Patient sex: M
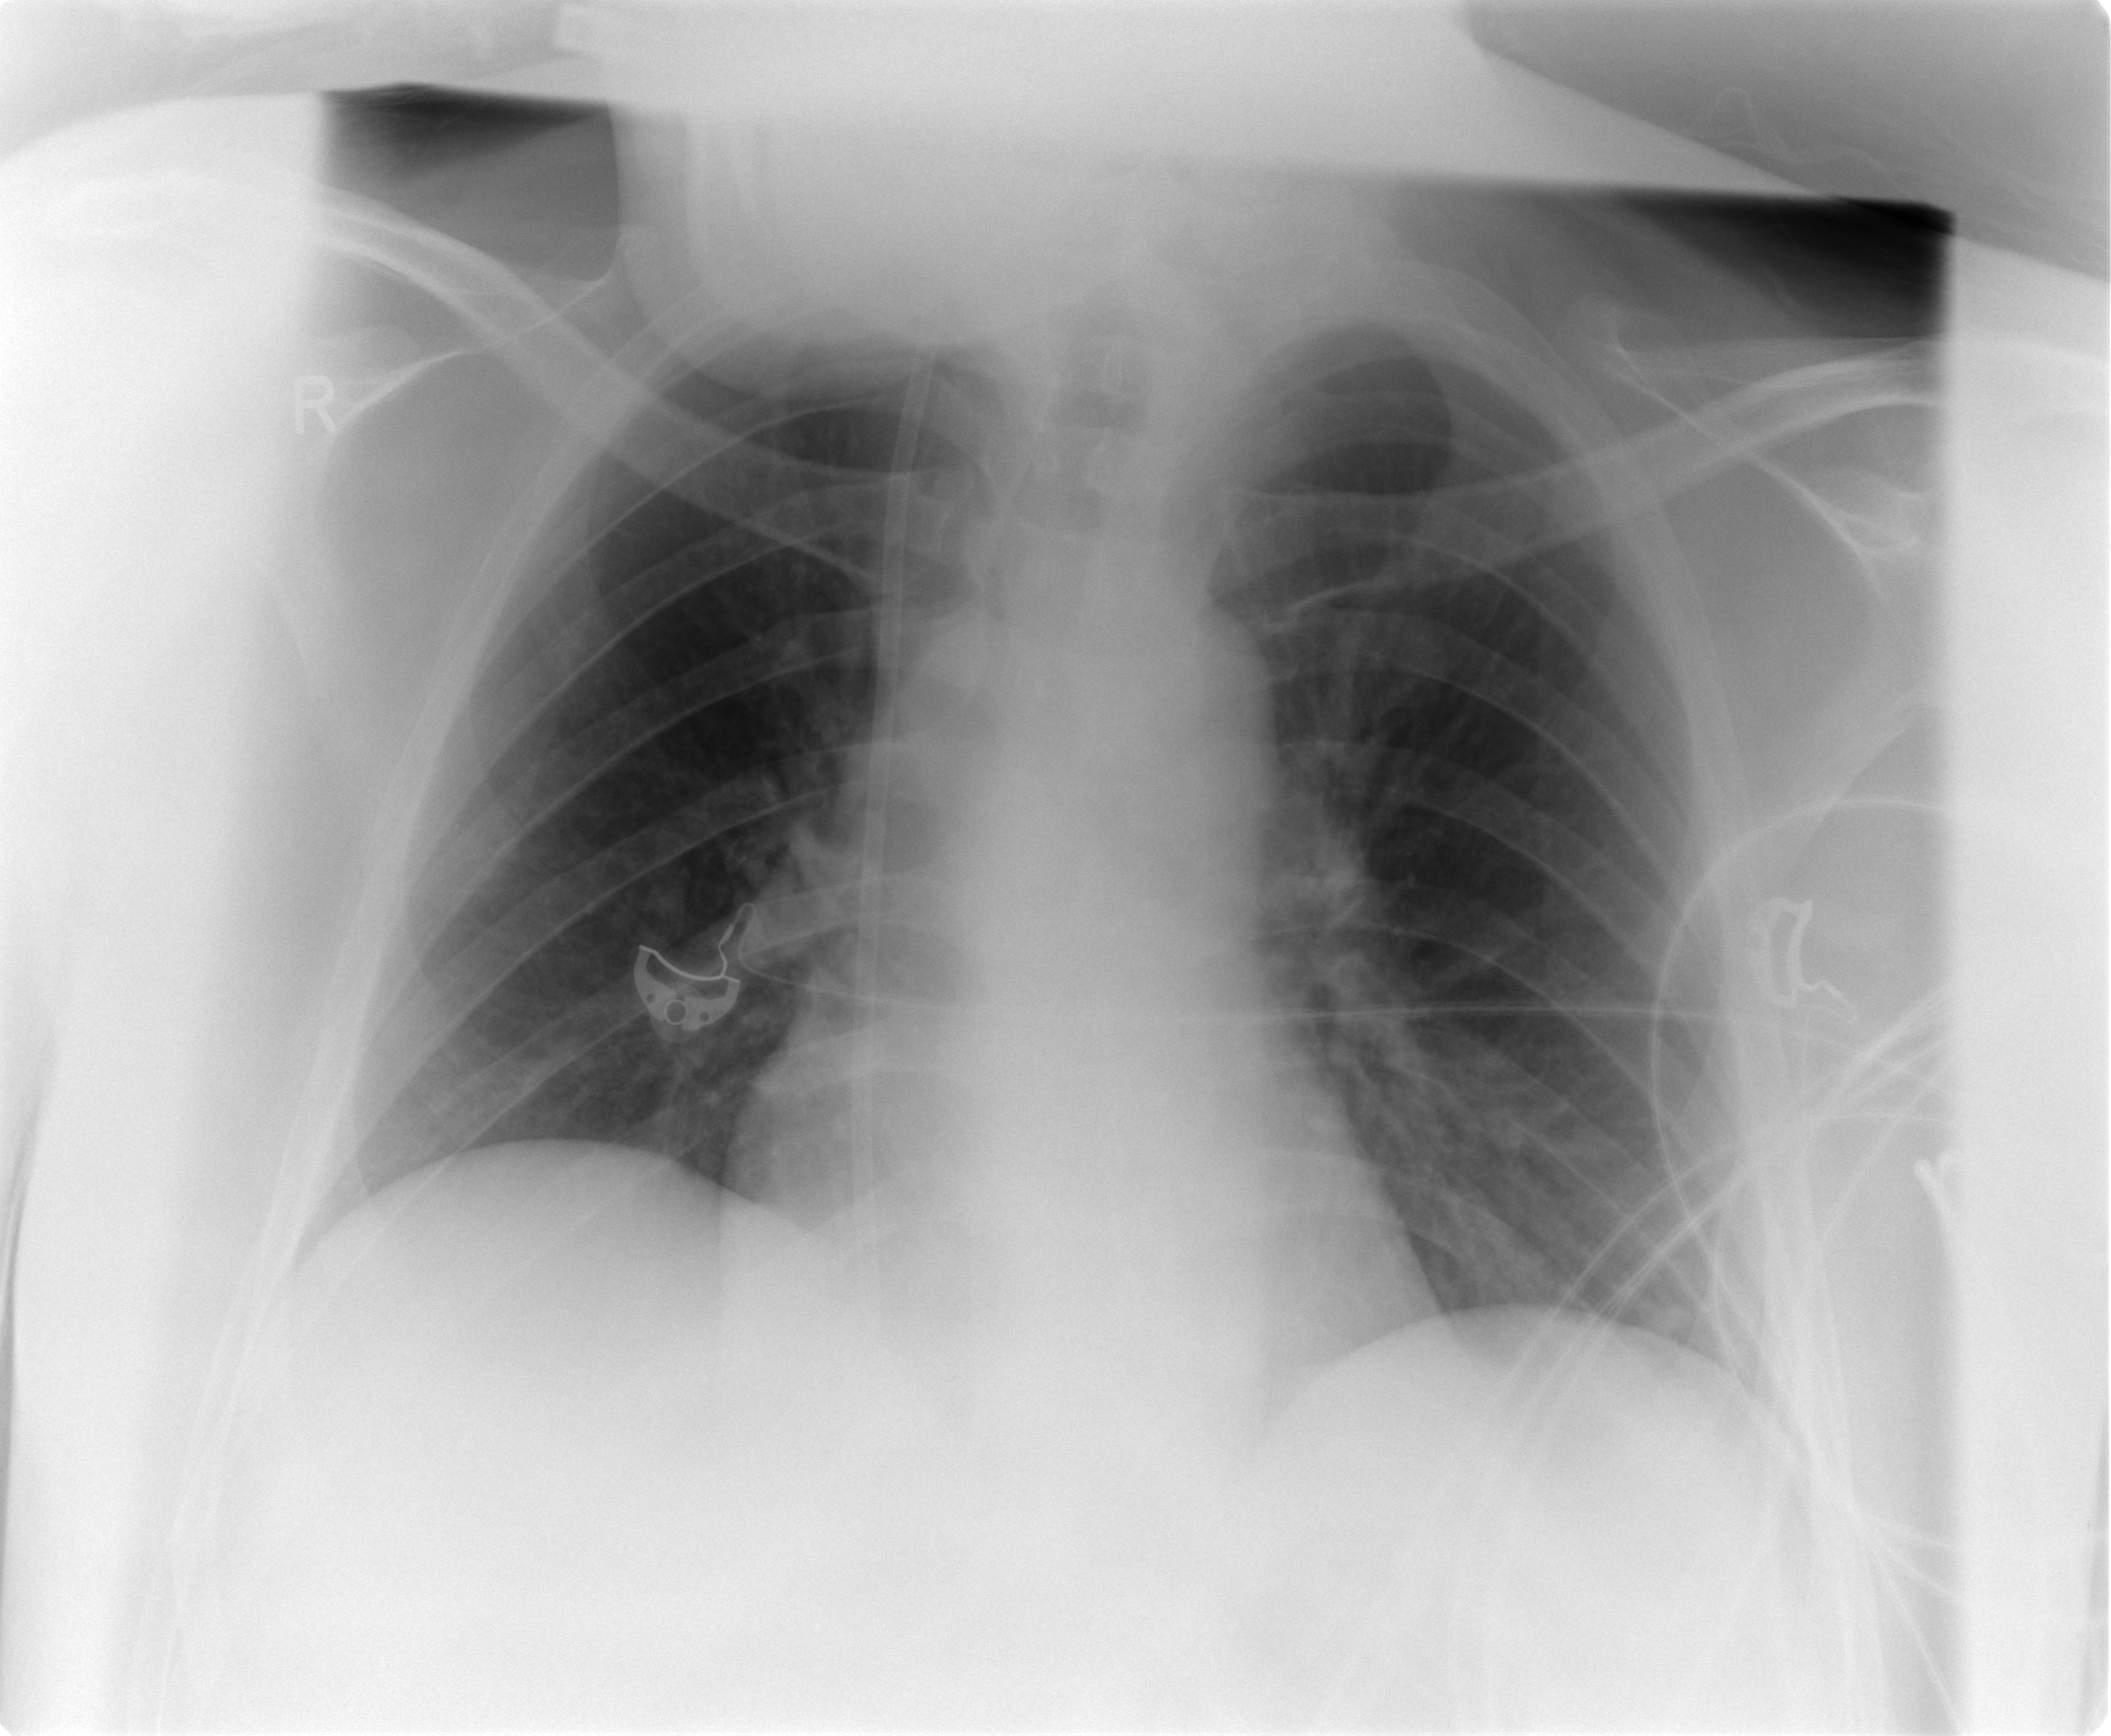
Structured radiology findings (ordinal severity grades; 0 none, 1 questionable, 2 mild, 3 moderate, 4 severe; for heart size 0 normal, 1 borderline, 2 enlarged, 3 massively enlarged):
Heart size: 0
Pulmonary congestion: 0
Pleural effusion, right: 0
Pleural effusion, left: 0
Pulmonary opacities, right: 0
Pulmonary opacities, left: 0
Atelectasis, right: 0
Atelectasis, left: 2